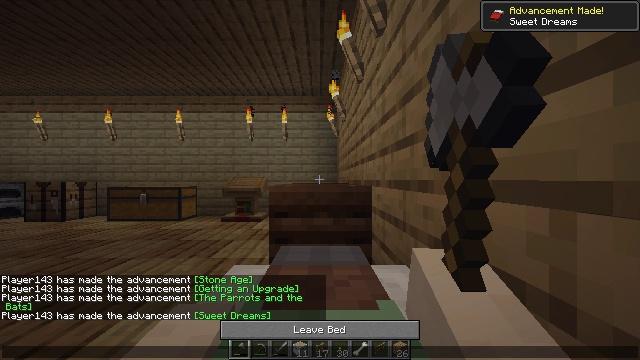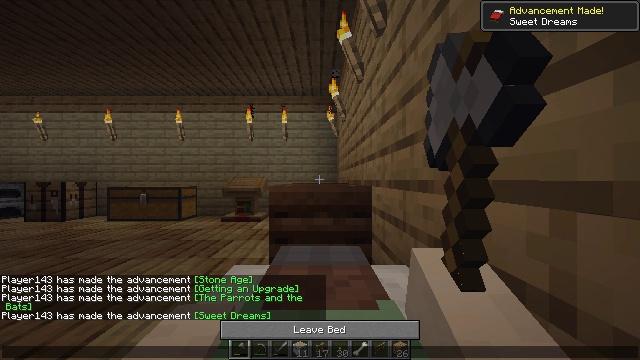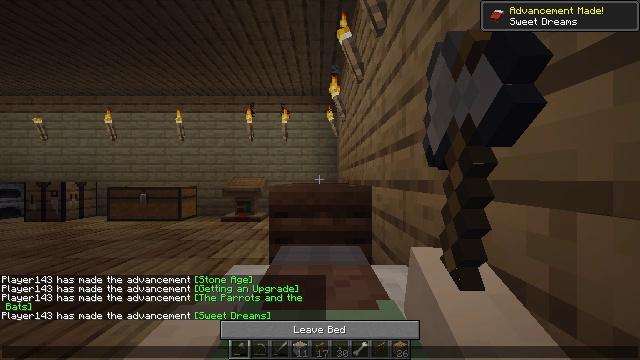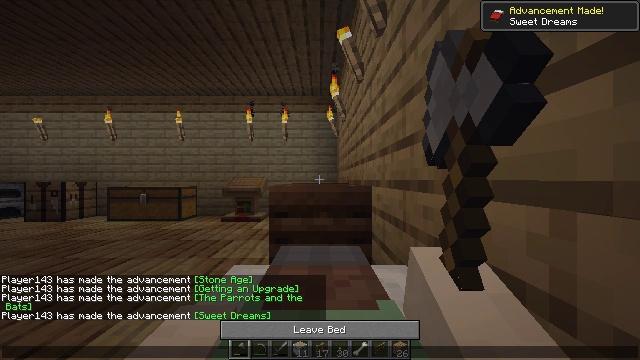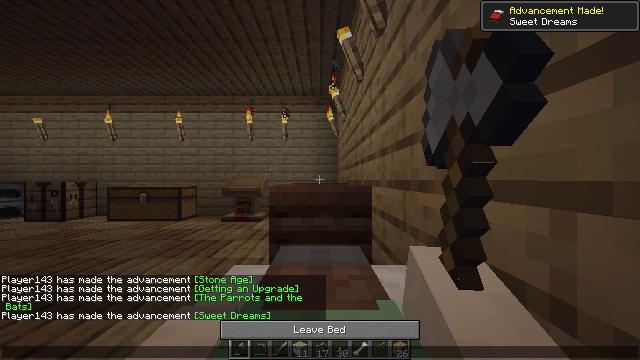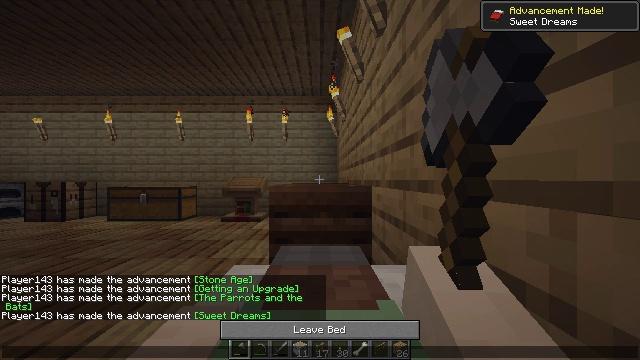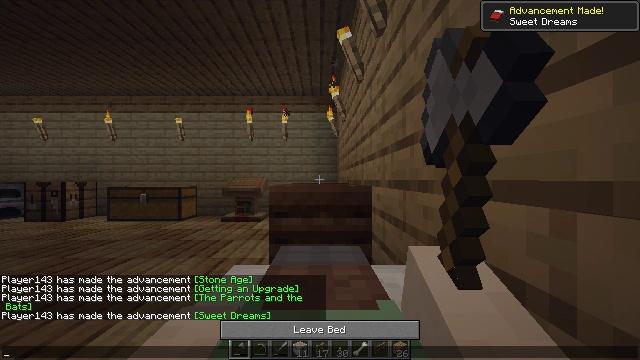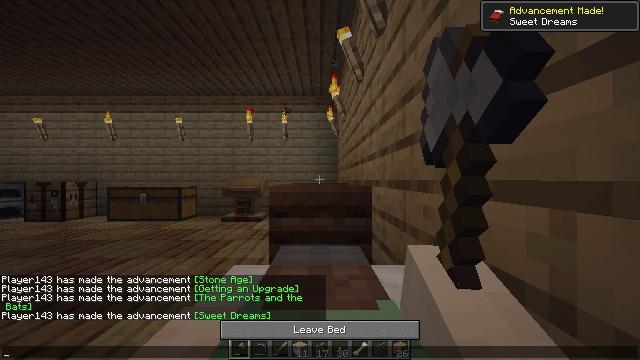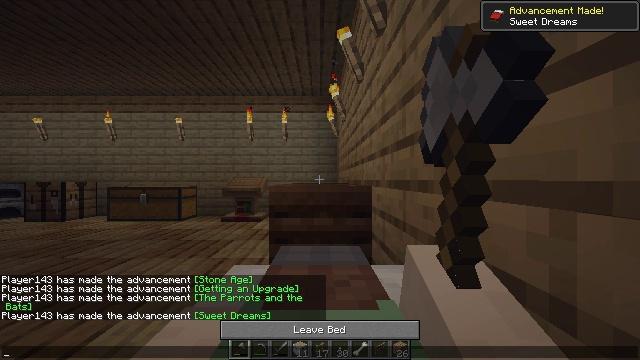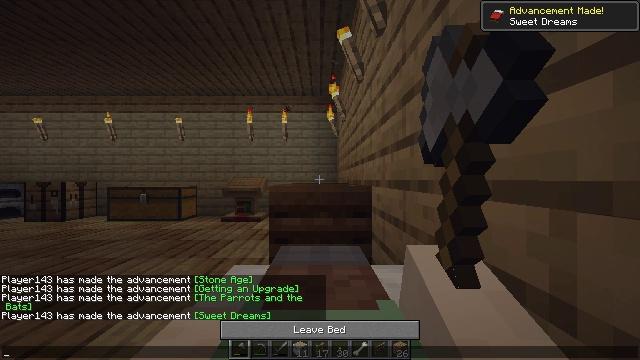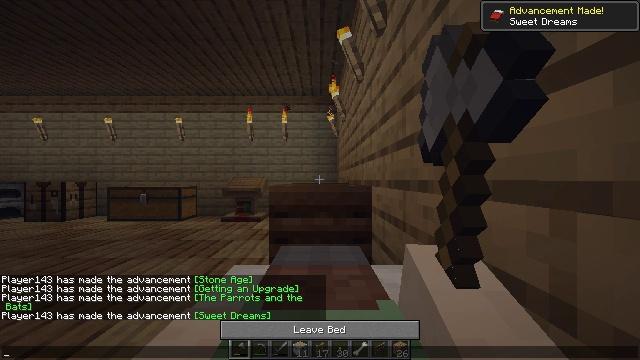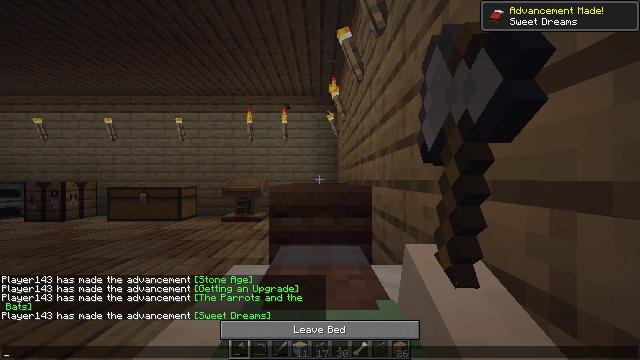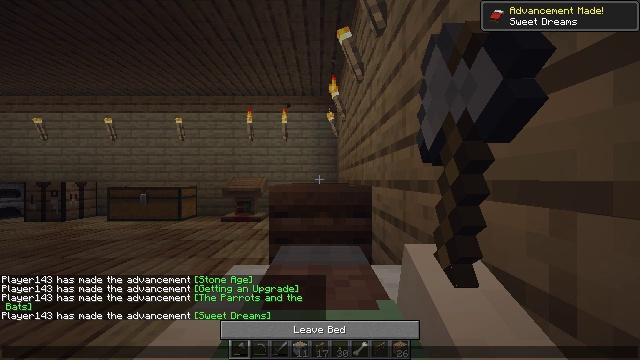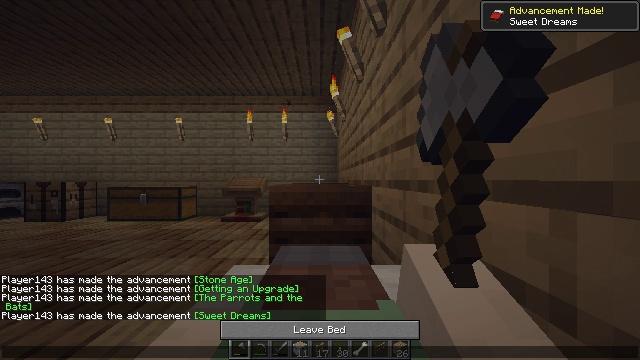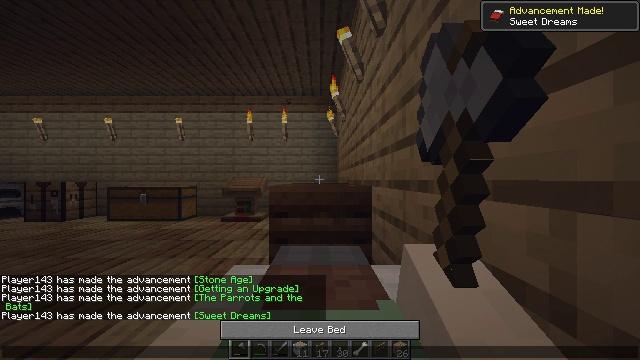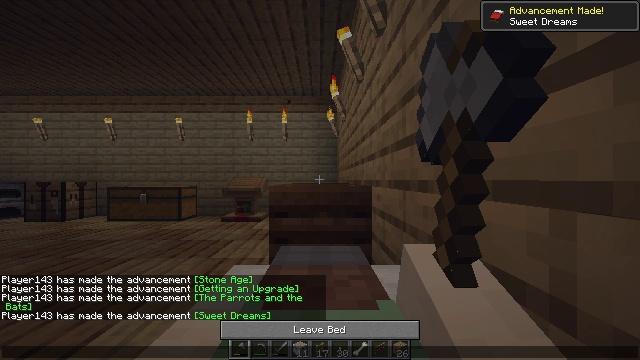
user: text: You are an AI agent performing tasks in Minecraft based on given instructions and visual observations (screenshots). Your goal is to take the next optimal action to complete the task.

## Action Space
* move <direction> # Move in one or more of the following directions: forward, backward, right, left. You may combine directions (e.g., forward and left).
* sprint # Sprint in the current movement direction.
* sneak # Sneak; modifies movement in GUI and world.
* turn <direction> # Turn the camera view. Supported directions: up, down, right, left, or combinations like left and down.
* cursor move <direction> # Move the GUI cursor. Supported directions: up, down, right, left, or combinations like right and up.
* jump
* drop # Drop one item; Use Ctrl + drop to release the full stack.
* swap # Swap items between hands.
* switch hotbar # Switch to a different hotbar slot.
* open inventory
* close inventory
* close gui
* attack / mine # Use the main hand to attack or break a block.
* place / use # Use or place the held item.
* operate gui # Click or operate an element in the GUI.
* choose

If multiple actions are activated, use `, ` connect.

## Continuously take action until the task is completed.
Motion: motion action
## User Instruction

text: Craft a gray bed.
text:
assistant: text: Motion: no_op
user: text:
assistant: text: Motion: no_op
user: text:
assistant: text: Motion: no_op
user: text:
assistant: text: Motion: no_op
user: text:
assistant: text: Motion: no_op
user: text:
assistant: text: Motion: no_op
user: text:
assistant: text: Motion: no_op
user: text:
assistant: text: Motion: no_op
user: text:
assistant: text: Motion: no_op
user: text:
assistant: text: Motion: no_op
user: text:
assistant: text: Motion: no_op
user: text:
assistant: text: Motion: no_op
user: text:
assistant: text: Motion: no_op
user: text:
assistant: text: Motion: no_op
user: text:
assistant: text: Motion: no_op
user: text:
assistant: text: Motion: no_op
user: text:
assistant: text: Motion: no_op
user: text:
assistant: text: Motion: no_op
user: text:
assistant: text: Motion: no_op
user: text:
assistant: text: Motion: no_op
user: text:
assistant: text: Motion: no_op
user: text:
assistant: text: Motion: no_op
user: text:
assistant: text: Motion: no_op
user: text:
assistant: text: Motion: no_op
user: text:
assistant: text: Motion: no_op
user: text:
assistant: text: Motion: no_op
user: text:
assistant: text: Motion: no_op
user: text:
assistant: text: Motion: no_op
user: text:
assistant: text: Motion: no_op
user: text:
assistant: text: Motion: no_op